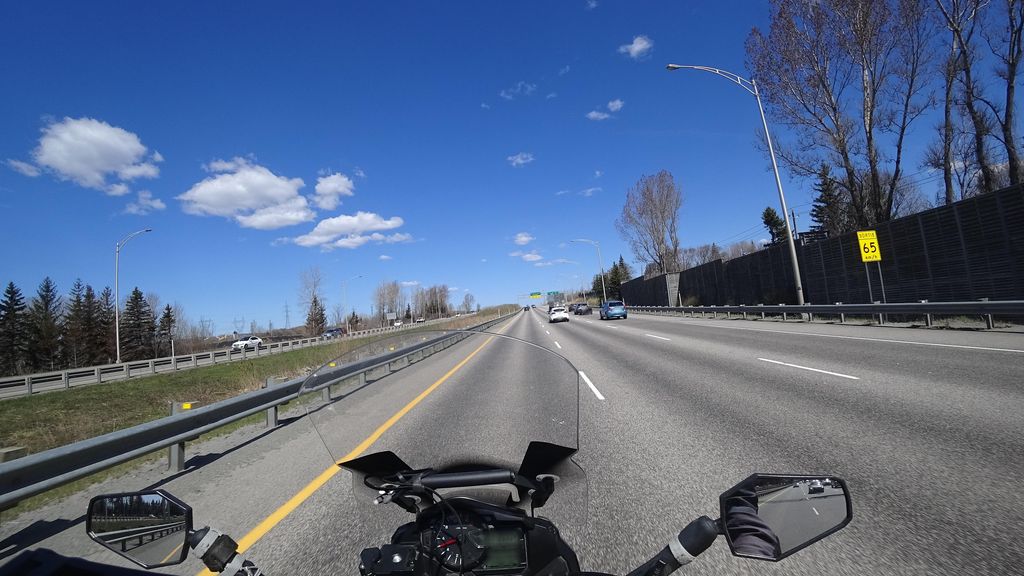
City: quebec_city